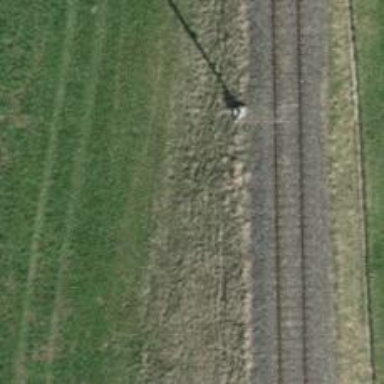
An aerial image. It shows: Single track.